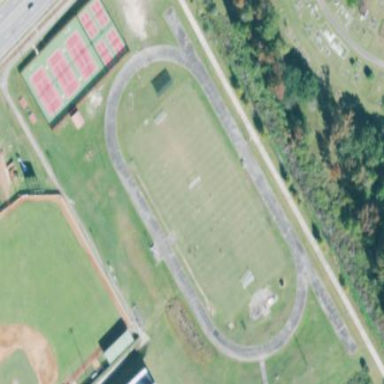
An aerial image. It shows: American football pitch.